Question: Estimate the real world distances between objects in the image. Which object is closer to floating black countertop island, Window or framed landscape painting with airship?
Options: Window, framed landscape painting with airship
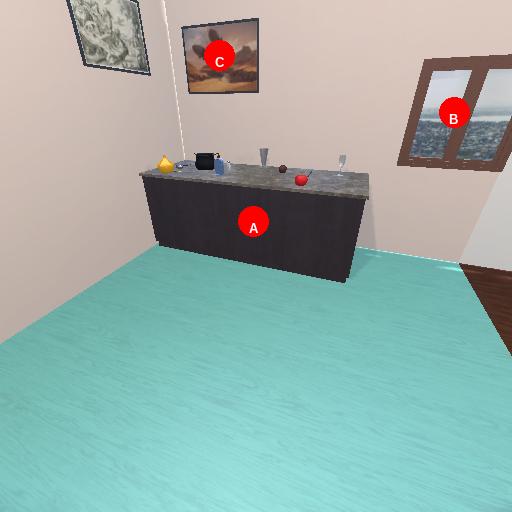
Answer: Window